Question: I created a custom checkbox using css3 and it turned out looking like this with the check slightly lower than where it should be...

Here is the html code applicable to this checkbox:
'''
<div>
<input id='remember_me' type='checkbox'>
<label for='remember_me'>Remember me</label>
</div>
'''
Here is the css code applicable to this checkbox:
'''
input[type='checkbox'] + label:before {
content: "";
display: block;
float: left;
width: 12px;
height: 12px;
margin-right: 4px;
border: 1px solid white;
}
input[type='checkbox']:checked + label:before {
content:'';
color: white;
}
input[type='checkbox'] {
display: none;
}
div {
display: flex;
align-items: center;
}
'''
Is there any way to move the check to the centre of the box?
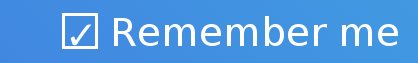
Answer: demo - <URL>
set 'line-height'
'''
input[type='checkbox']:checked + label:before {
content:'';
color: blue;
line-height: 14px;
}
'''